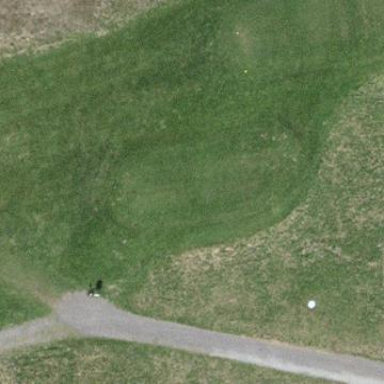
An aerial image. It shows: Golf tee area with grass surface.